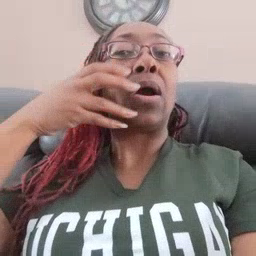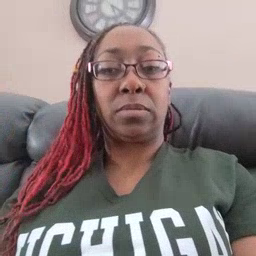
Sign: tiger